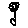
Label: flower